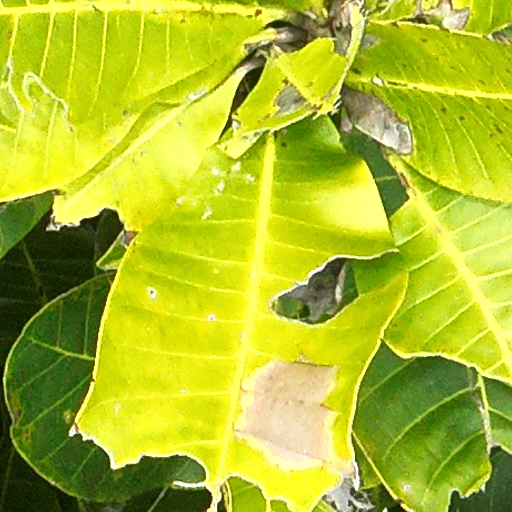
Species: Anacardium excelsum
GBIF accepted scientific name: Anacardium excelsum
Crown area (m\u00b2): 160.34